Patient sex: M
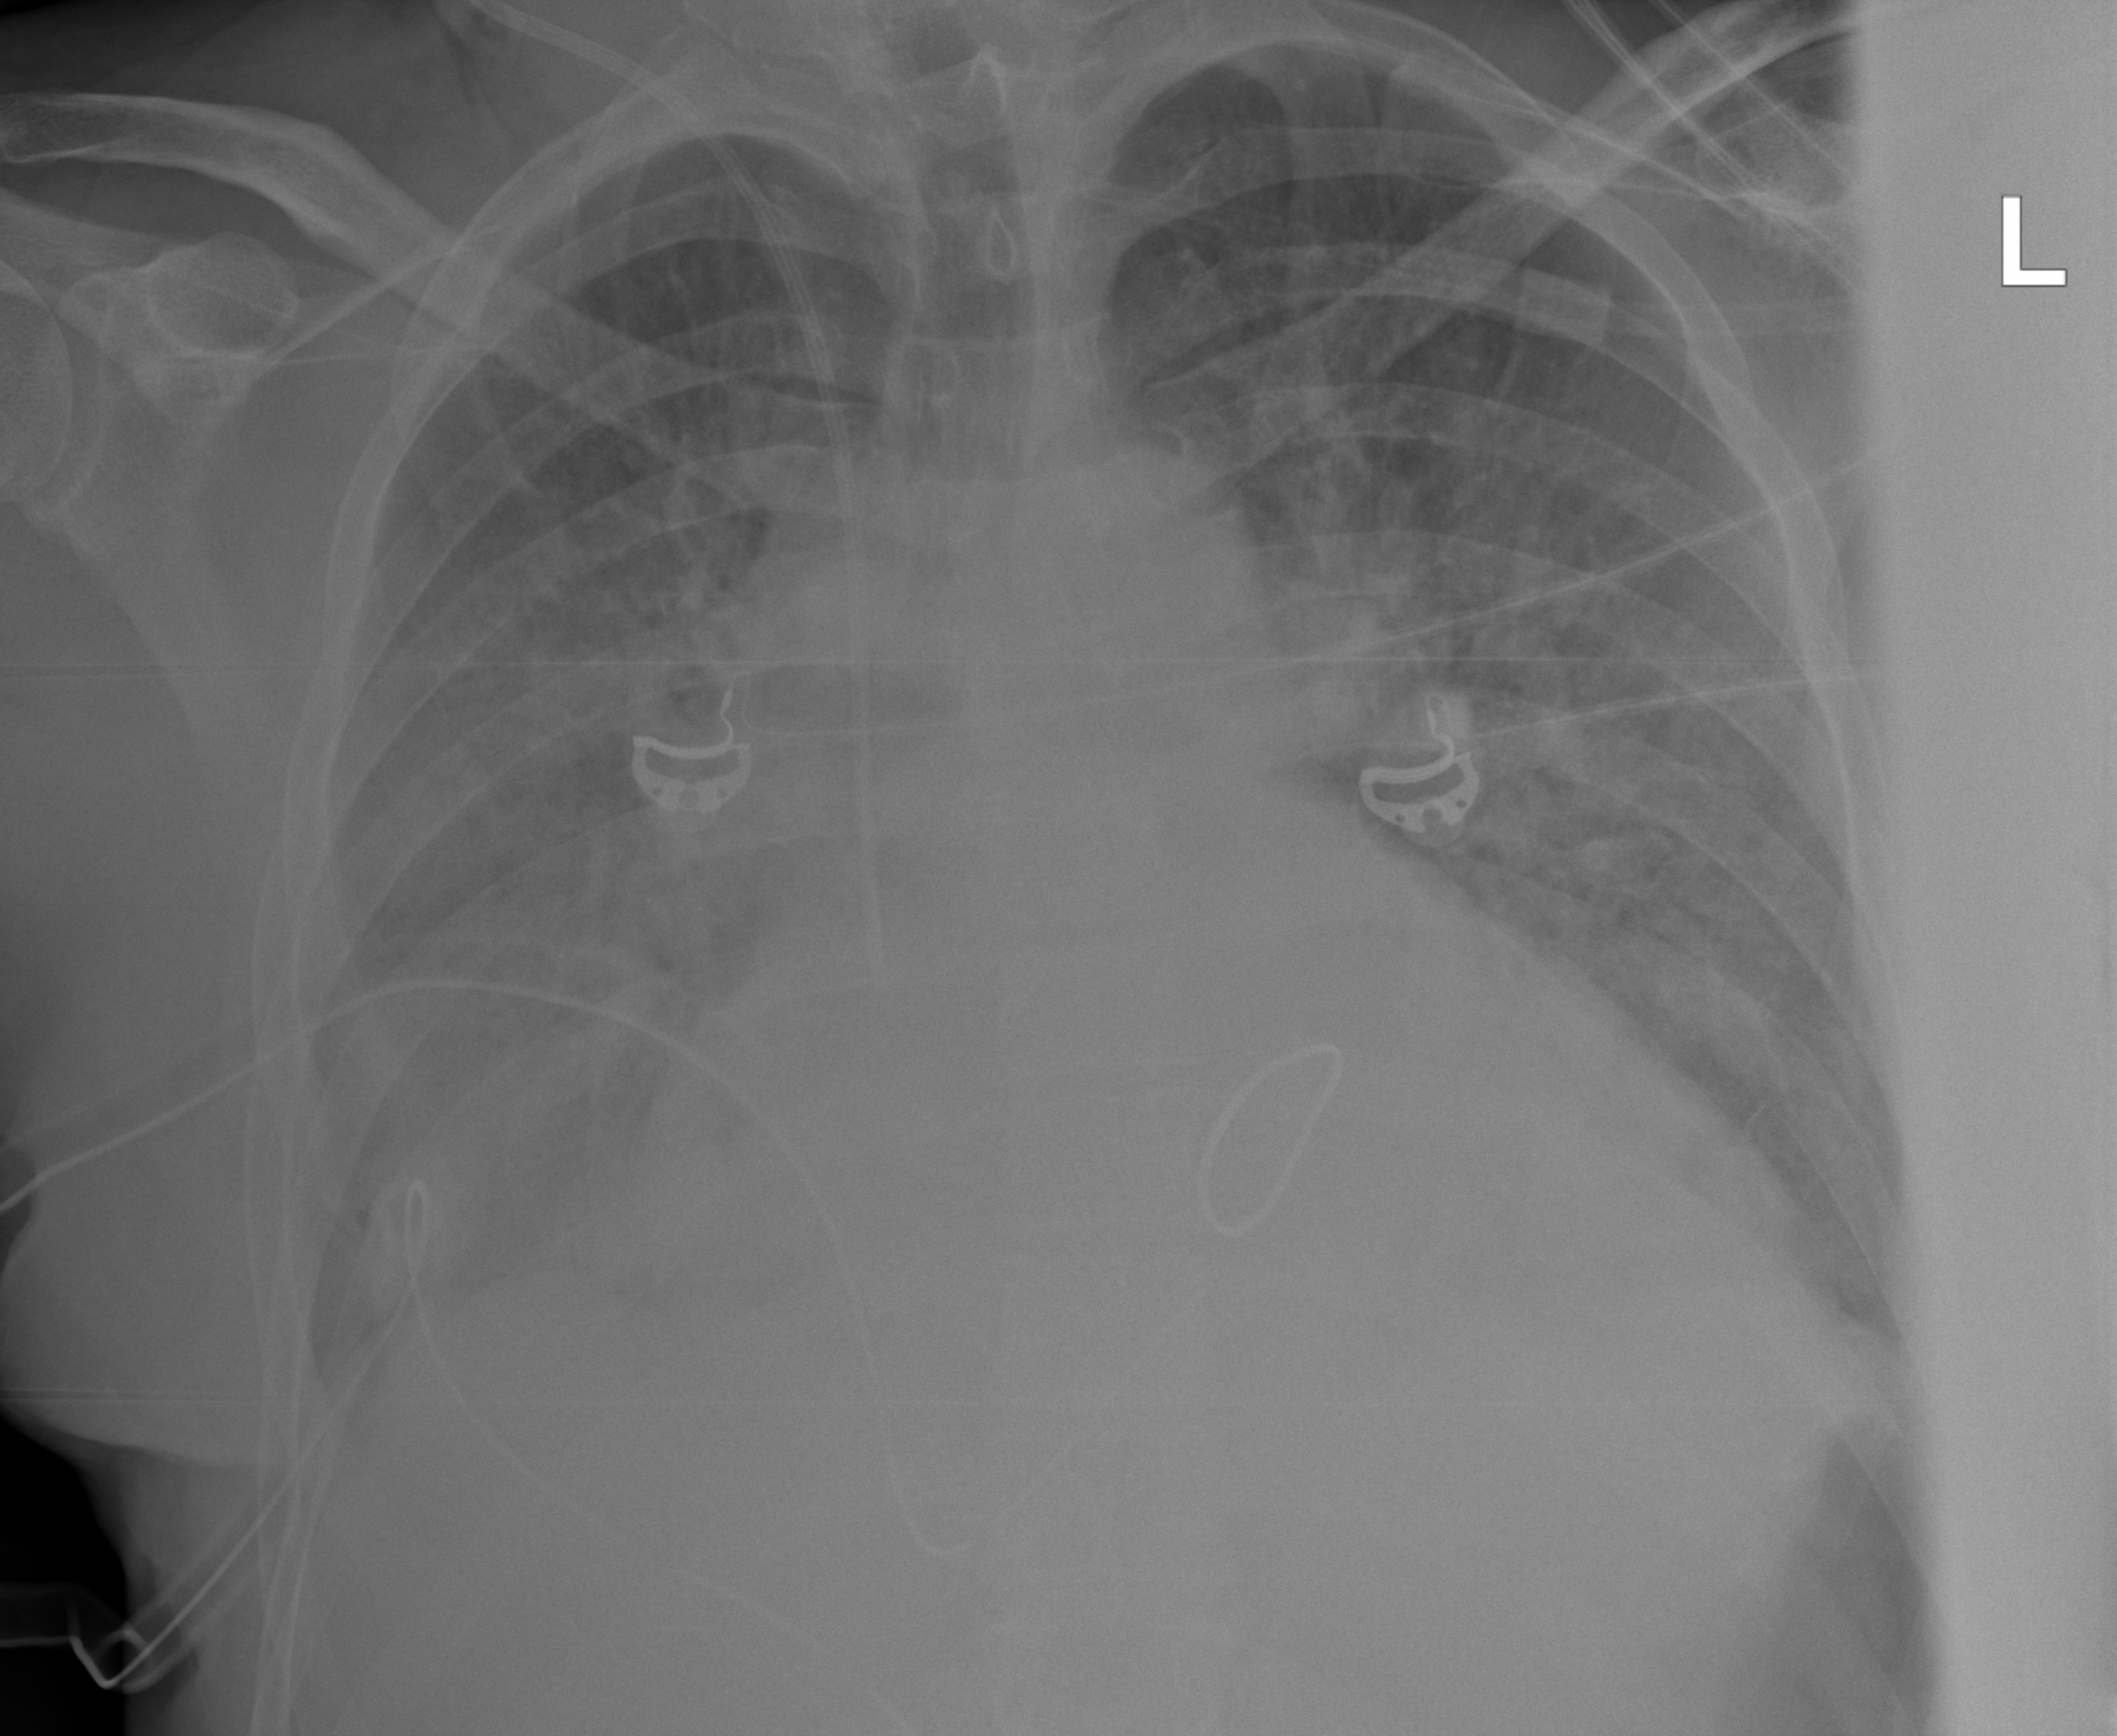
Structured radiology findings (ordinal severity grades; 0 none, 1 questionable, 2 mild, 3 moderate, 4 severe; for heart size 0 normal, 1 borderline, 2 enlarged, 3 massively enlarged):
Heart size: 3
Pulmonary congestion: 3
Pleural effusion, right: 1
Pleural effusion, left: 2
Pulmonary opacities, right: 1
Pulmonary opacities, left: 1
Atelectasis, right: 3
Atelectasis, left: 2